Interaction volume radius: 5 \u00c5
Interaction volume height: 50 \u00c5
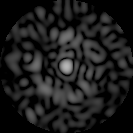
Disorder parameter: 0.873